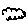
Label: cloud